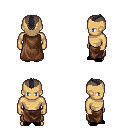
a pixel art fantasy rpg character, male body template, human, tanned skin, brown cape, robe skirt, raven short mohawk hairstyle, black slippers, four views (front, back, left, right), 2x2 character sprite sheet, small pixel art, hard edges, no anti-aliasing